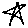
Label: star